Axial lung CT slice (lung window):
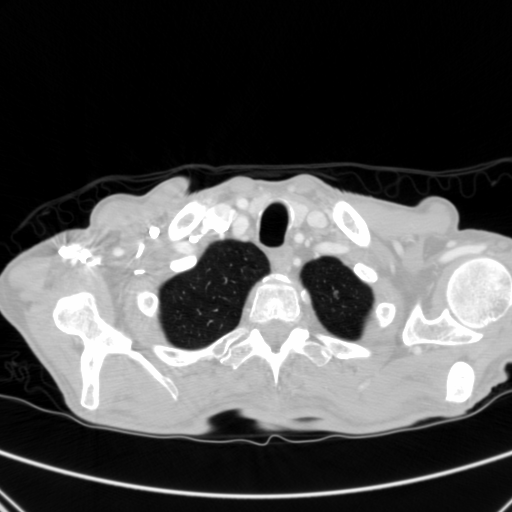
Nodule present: yes
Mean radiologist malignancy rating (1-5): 3